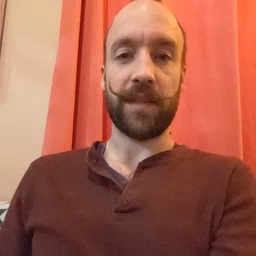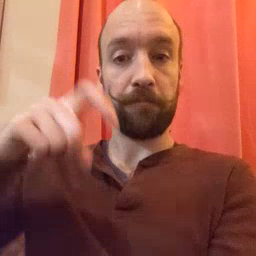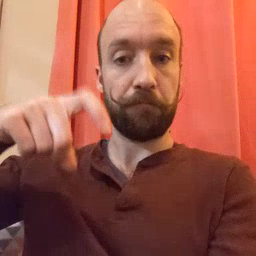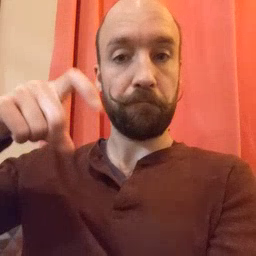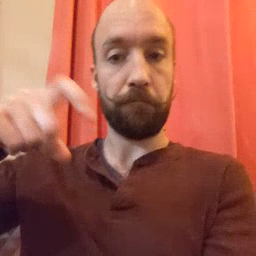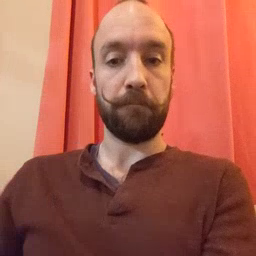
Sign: time